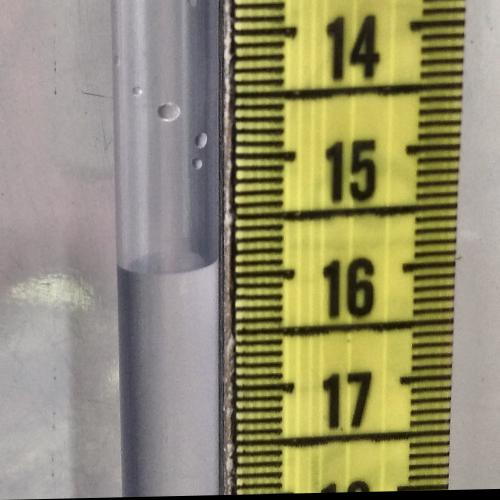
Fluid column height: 15.9 cm